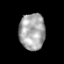
Tissue: prostate
Cell type: T cells
Senescence score: 0.2336
Nuclear area (px): 923
Mean DAPI intensity: 166.927